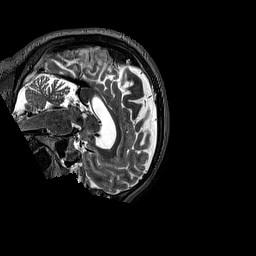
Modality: T2w
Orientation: sagittal
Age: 49
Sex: male
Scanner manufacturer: siemens
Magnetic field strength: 3 T
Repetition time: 3.2 s
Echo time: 0.567 s